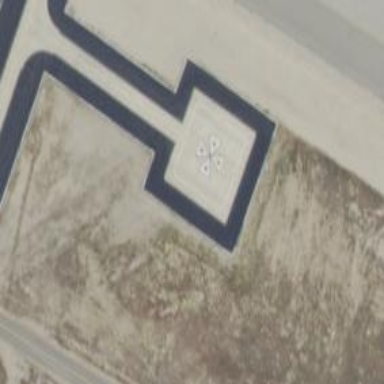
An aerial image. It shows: Image of helipad at airport.